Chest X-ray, PA view. Patient: 47 years old, sex F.
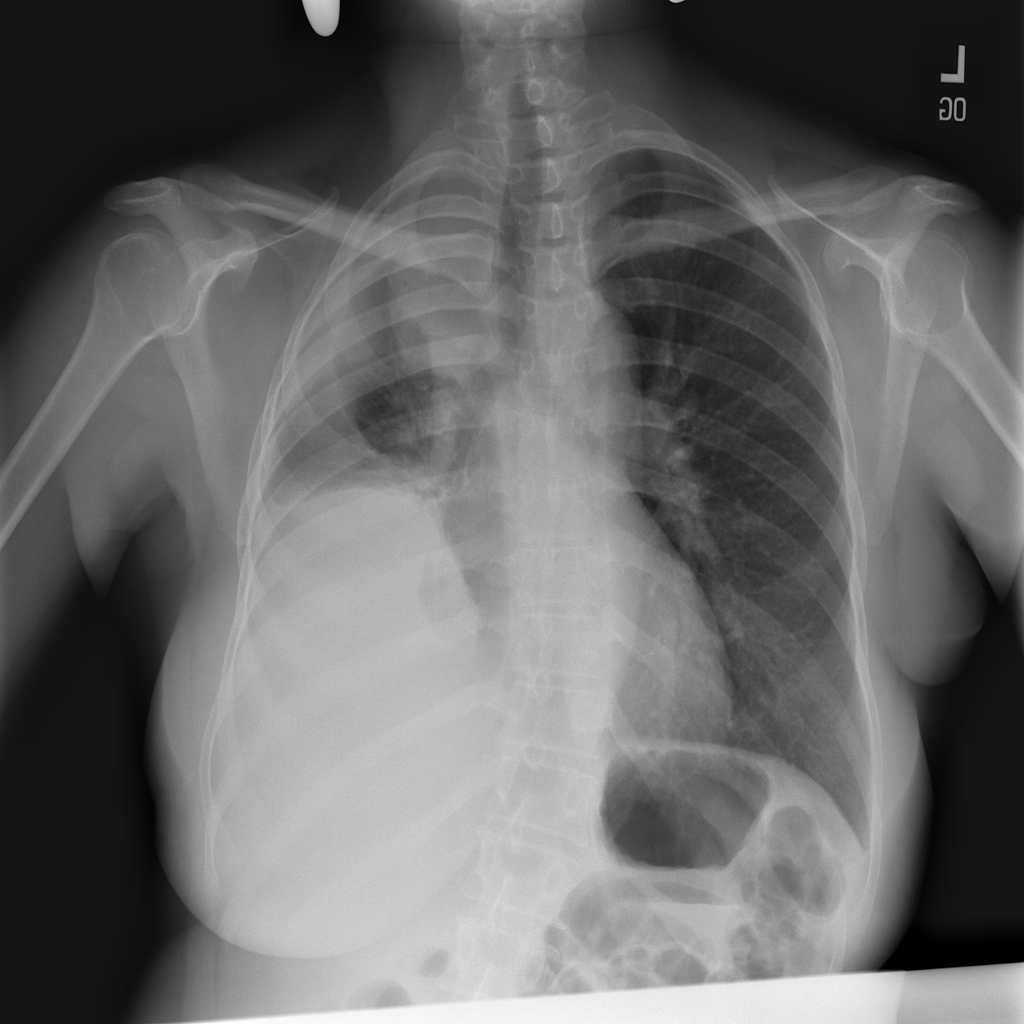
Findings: Atelectasis